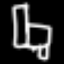
Label: chair